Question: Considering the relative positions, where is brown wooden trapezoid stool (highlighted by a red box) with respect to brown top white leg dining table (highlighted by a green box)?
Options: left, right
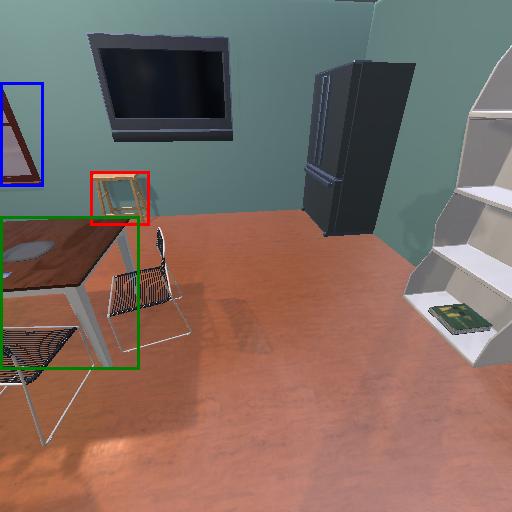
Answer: left